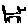
Label: cat